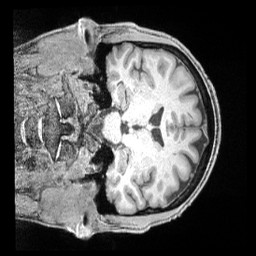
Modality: T1w
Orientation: coronal
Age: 40
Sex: male
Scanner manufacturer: siemens
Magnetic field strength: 3 T
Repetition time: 2 s
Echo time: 0.00211 s